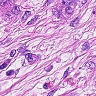
Metastatic tissue present: yes